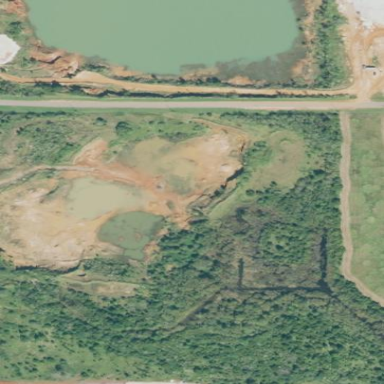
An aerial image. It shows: Quarry area.